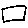
Label: square